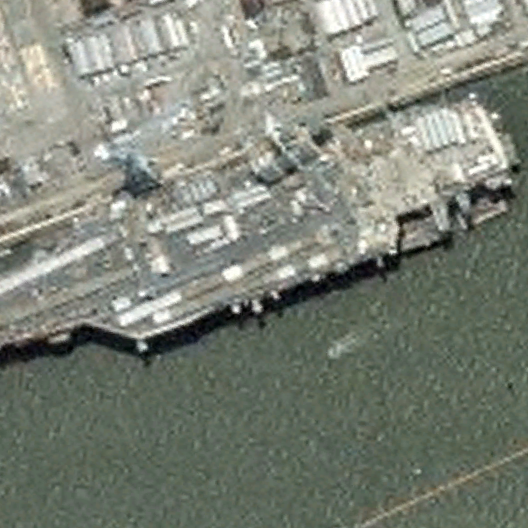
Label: aircraft_carrier